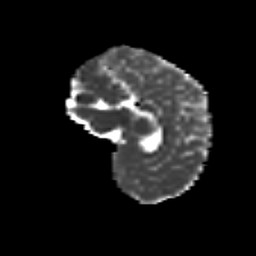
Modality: MD
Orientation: sagittal
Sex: female
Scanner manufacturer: siemens
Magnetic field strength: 3 T
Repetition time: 5 s
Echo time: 0.071 s